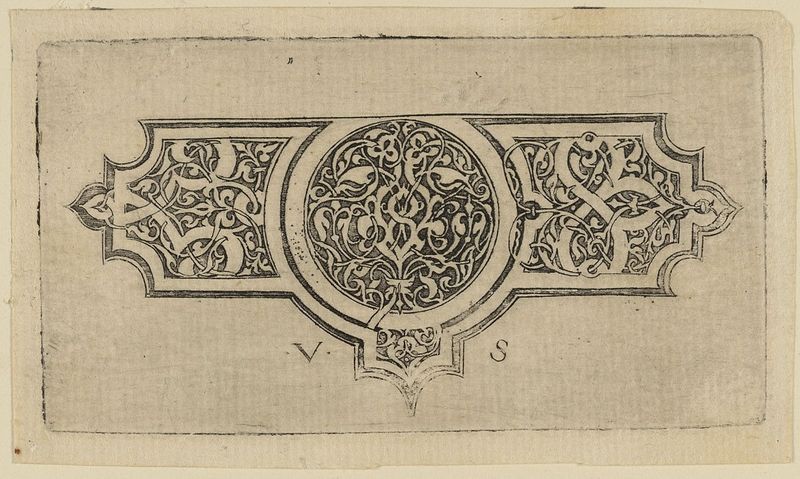
Titel: Bandornament mit Mauresken
Künstler: Virgil Solis
Standort: Hamburg
Institution: Museum für Kunst und Gewerbe Hamburg
Schlagwörter: renaissance, papier, grafik, graphik, ornamente, fotografie, photographie, druckgraphik, druckgrafik, radierung, arabeske, bandornament, bandelwerk, reproduktionen, maureske, druckerzeugnisse, pflanzenornamente, ornamentstich, vorlageblätter